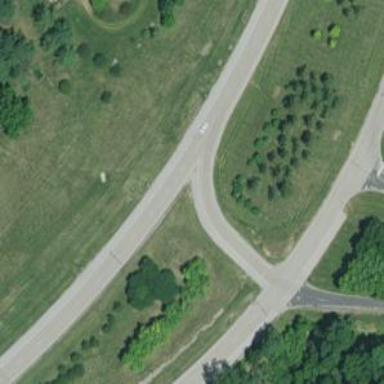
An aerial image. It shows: Secondary link road.